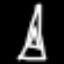
Label: The Eiffel Tower